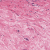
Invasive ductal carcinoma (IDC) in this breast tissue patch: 0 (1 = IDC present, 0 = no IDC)